Question: My url is
'''
www.abc.com/cbn/either/index.php
'''
and I want to access this by only current url. When I change the path of the
index.php file, i.e.
'''
www.abc.com/cbn/index.php
'''
Still, I am accessing index.php file which is a bad approach for SEO point of view because now google will index two URLs of the same file. So please help me out to fix this problem.
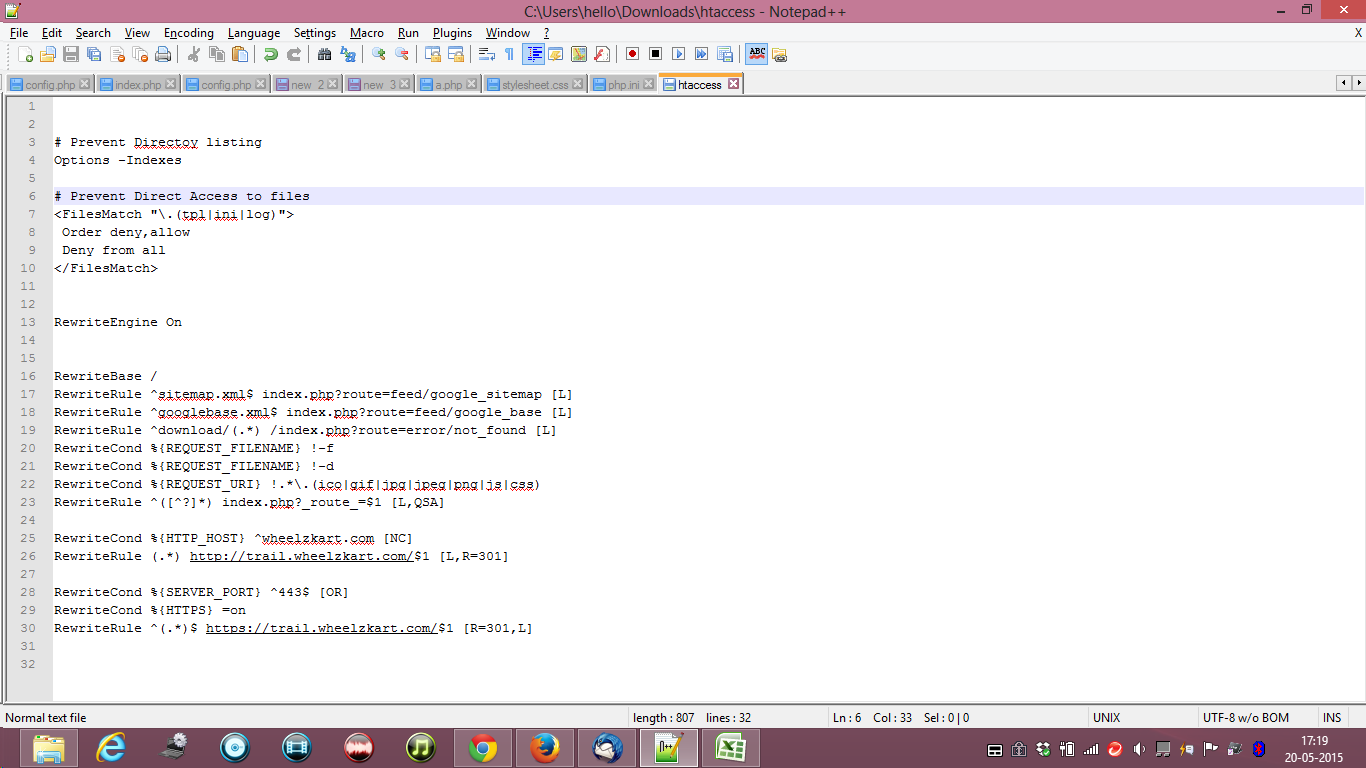
Answer: Add such line in your htaccess after RewriteBase
'''
RewriteRule cbn/index.php /cbn/either/index.php [R,L]
'''